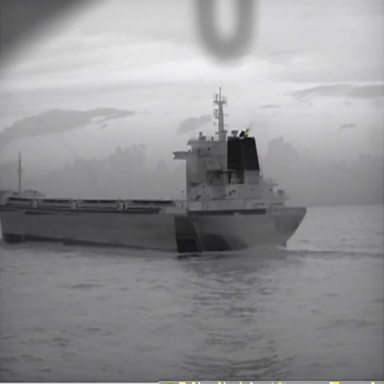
There is a liner in the infrared image.